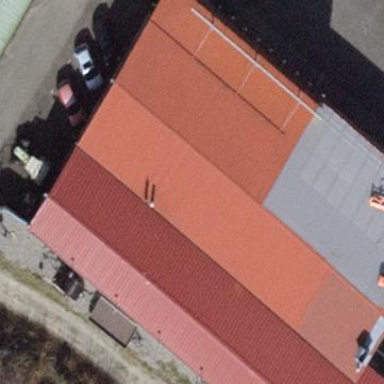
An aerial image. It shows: Industrial building with gabled roof.